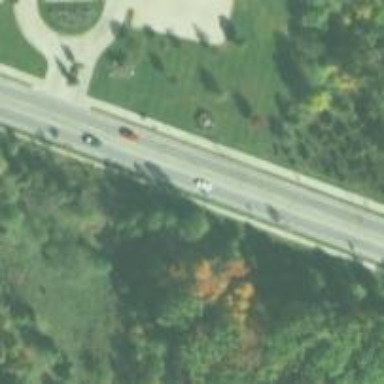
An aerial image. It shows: Tertiary road.